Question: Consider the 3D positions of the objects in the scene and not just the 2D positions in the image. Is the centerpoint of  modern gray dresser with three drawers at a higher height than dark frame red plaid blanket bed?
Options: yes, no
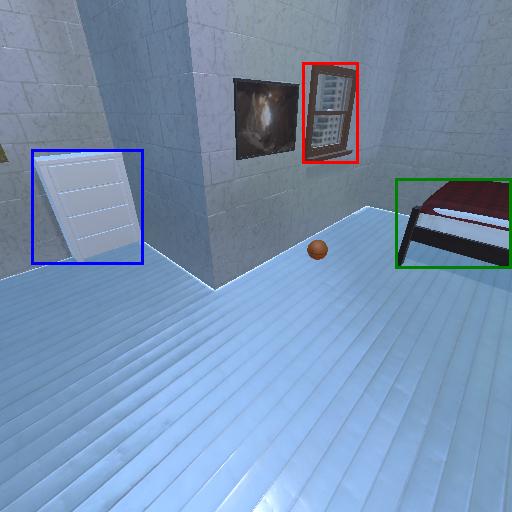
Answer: yes